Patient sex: F
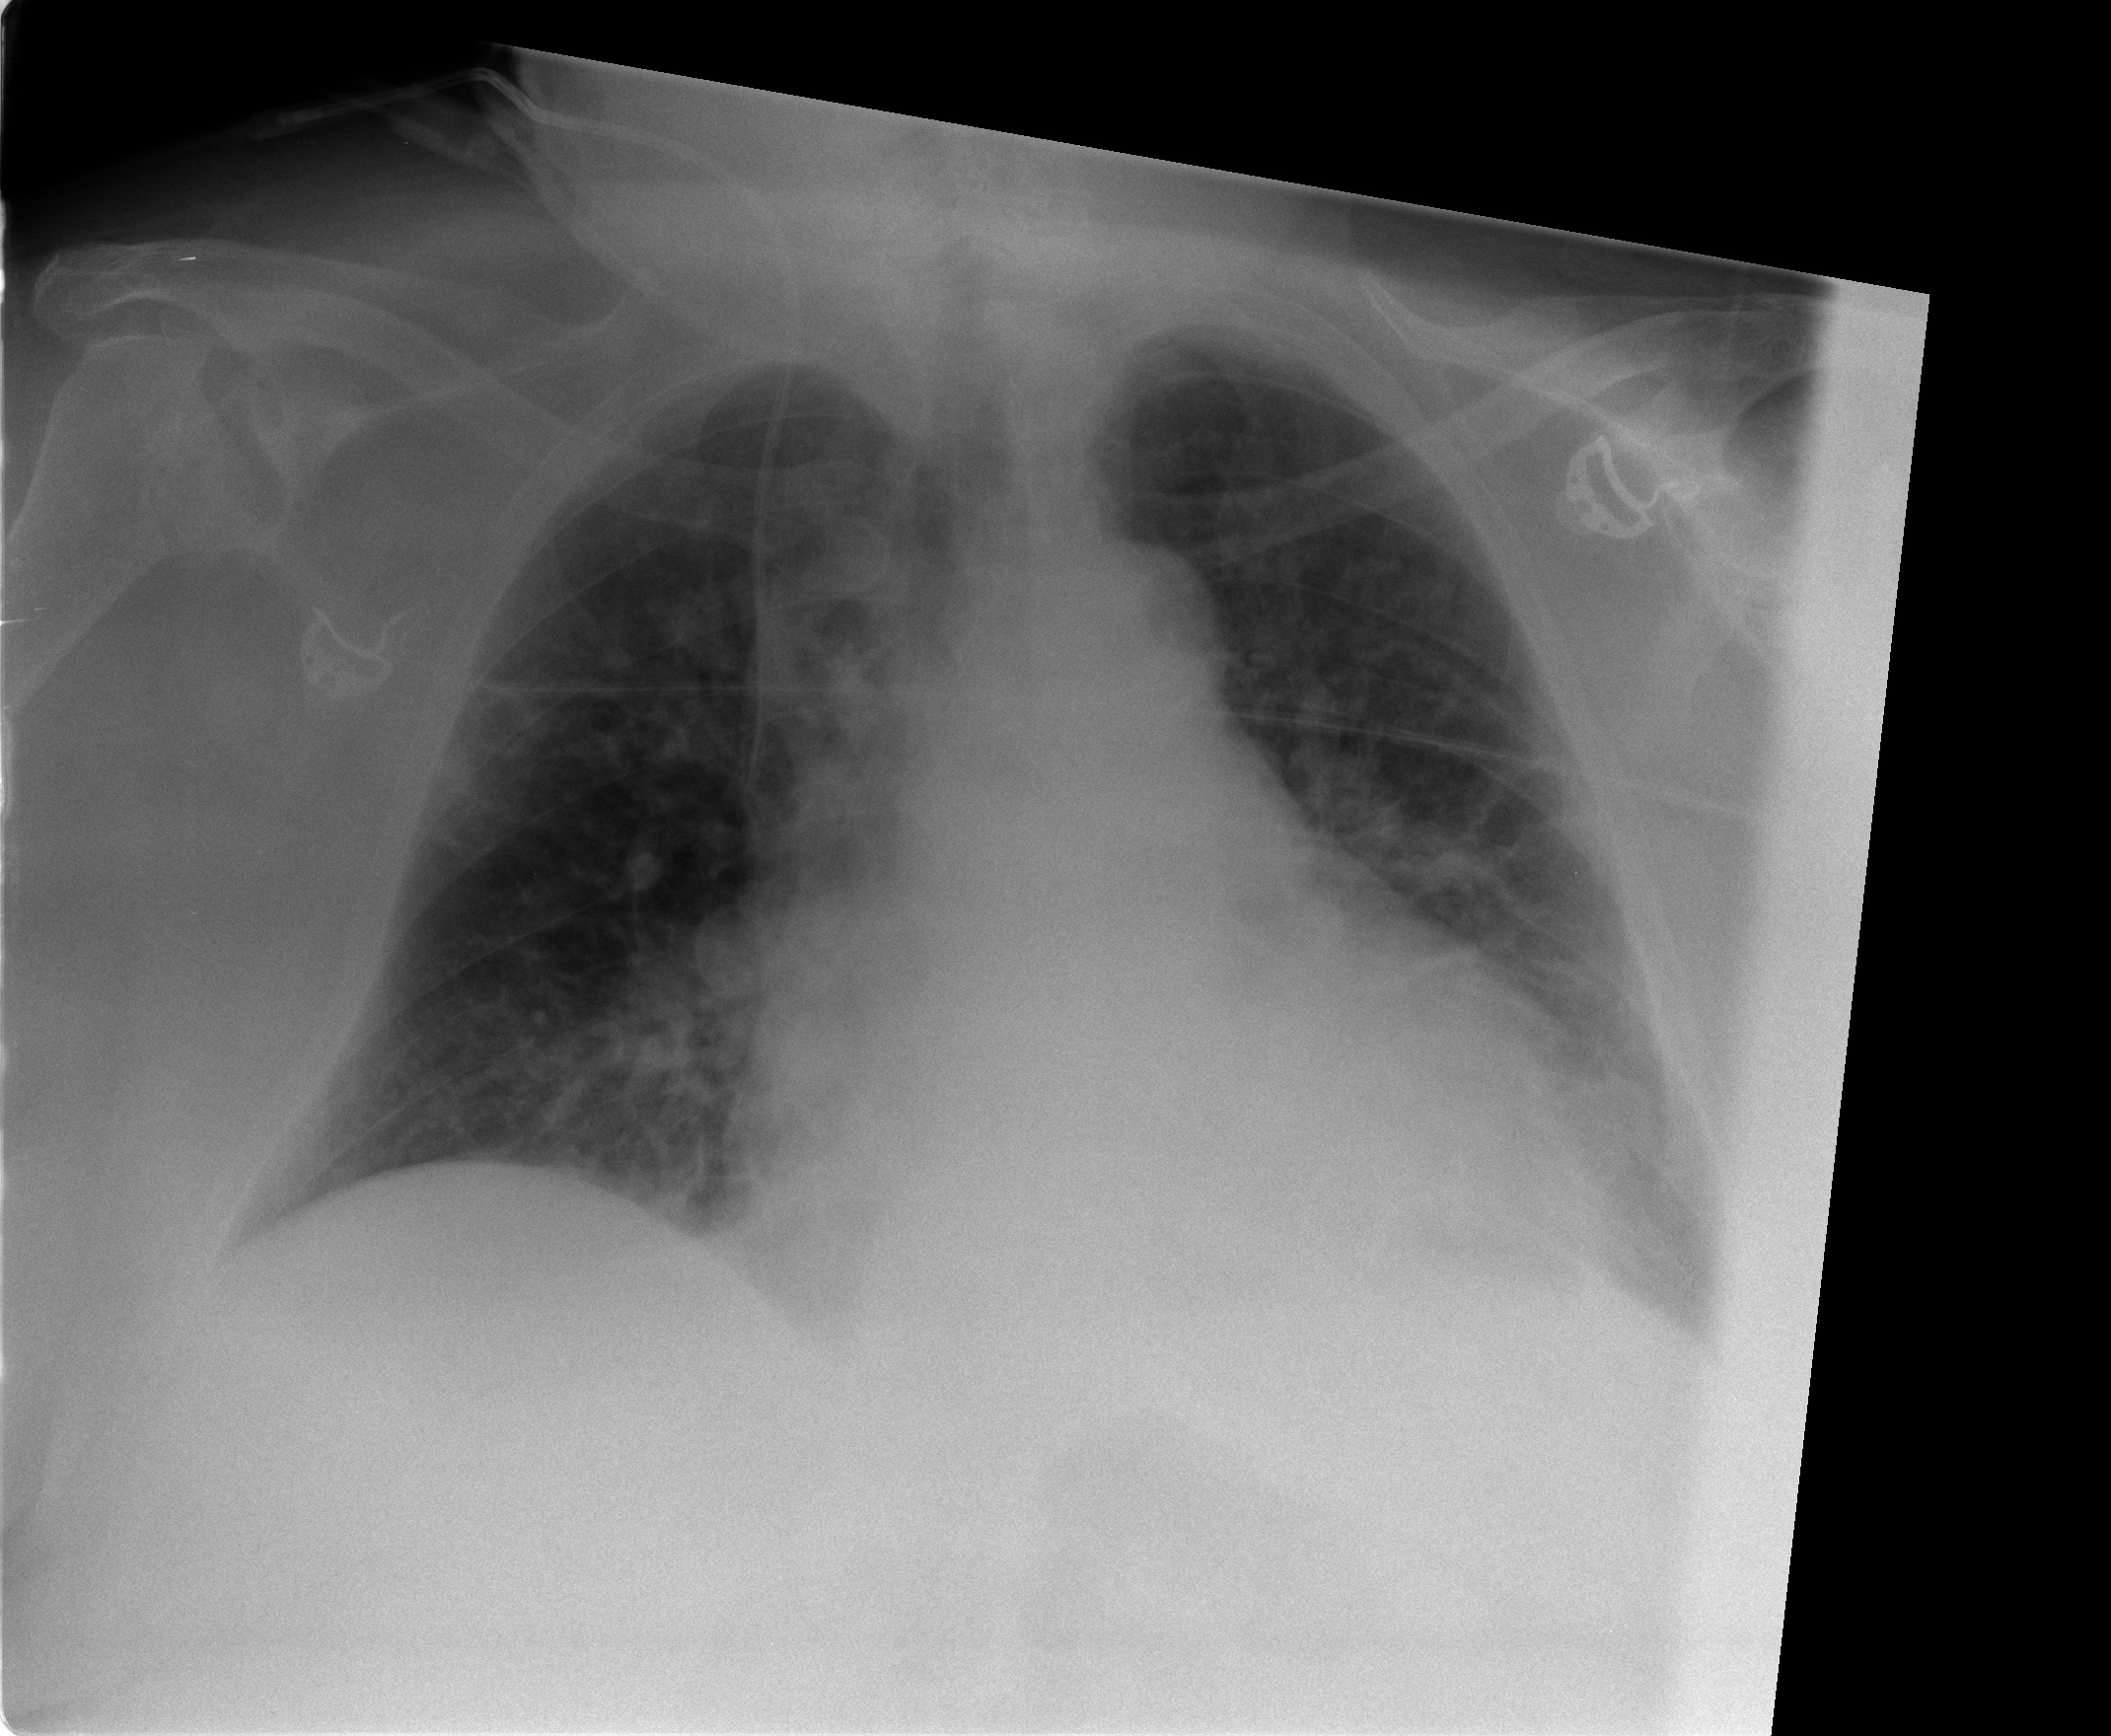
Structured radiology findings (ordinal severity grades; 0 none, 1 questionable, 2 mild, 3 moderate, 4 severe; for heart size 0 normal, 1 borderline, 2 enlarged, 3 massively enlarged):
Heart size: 2
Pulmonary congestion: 2
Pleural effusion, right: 1
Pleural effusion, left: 2
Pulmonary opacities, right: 2
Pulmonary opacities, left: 2
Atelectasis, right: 2
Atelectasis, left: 2